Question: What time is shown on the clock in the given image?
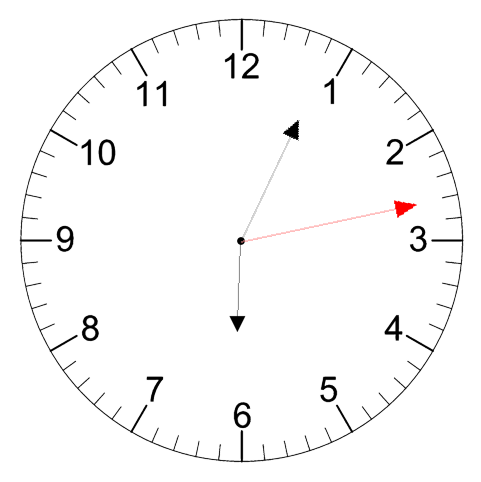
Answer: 06:04:13